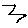
Label: zigzag